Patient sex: M
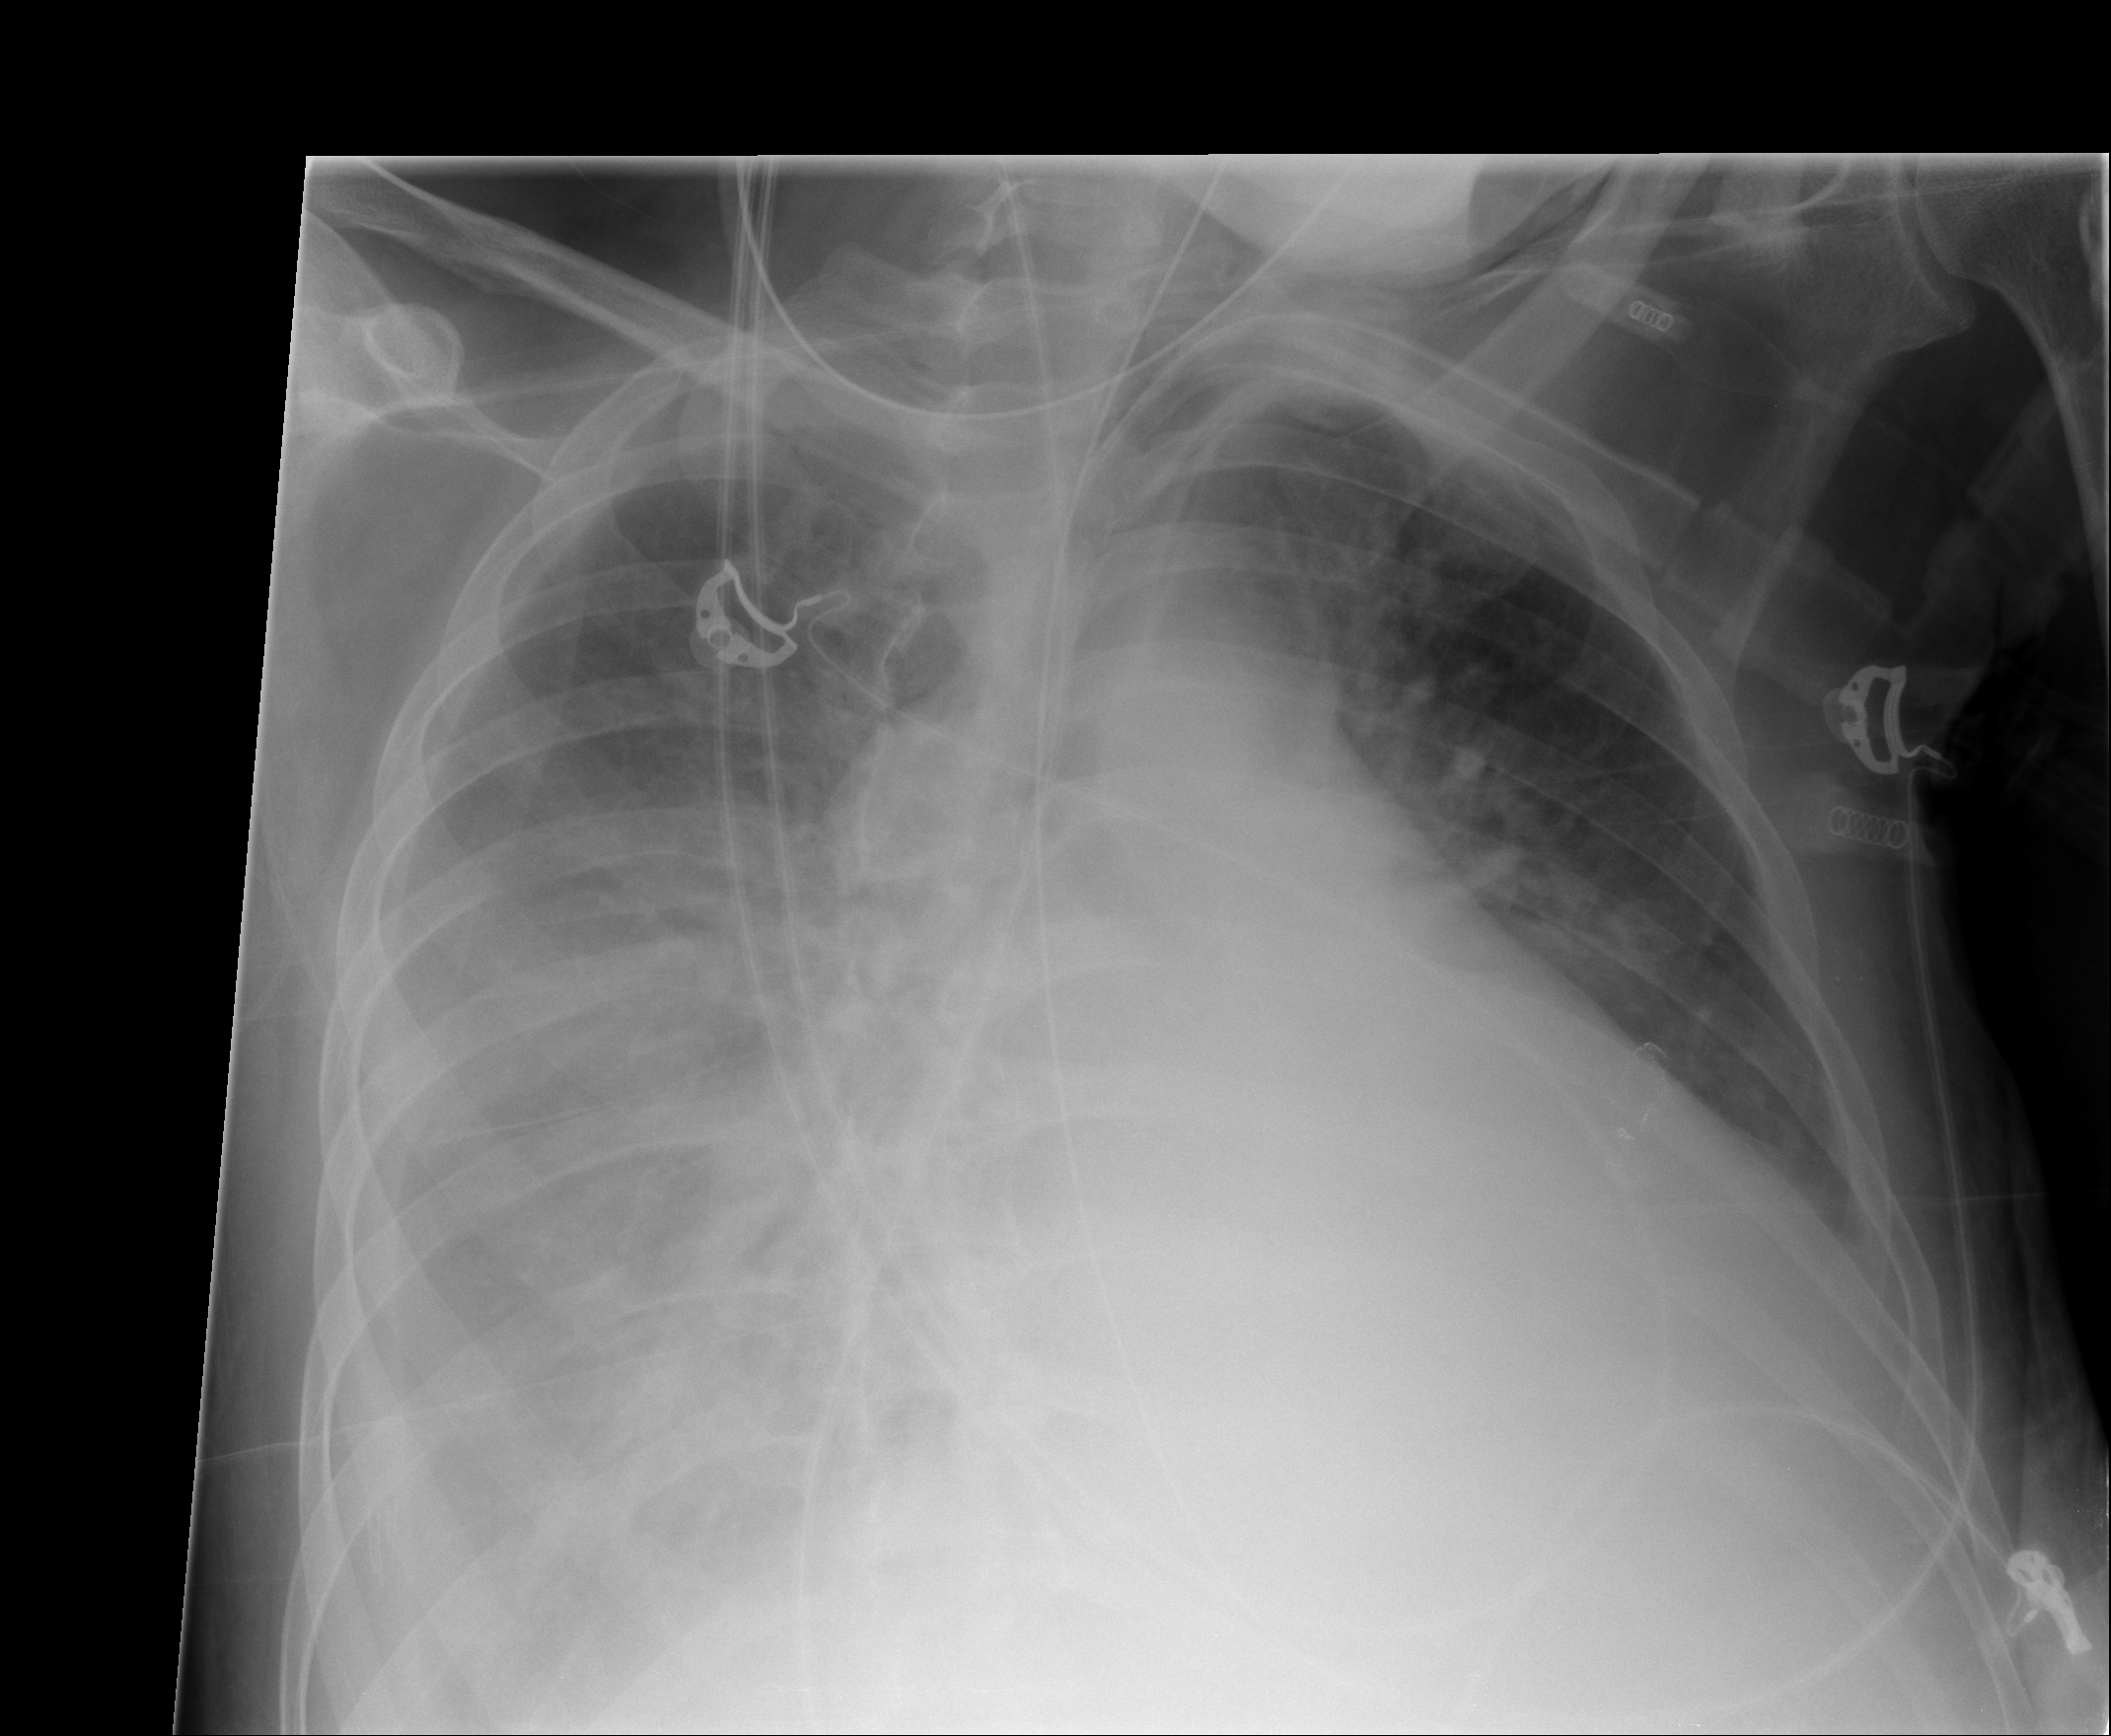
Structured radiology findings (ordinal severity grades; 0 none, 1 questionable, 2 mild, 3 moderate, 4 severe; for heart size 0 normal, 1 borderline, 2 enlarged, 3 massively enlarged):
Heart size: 3
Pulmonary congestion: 2
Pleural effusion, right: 3
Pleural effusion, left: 2
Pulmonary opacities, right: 1
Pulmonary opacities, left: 0
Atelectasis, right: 2
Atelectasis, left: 1